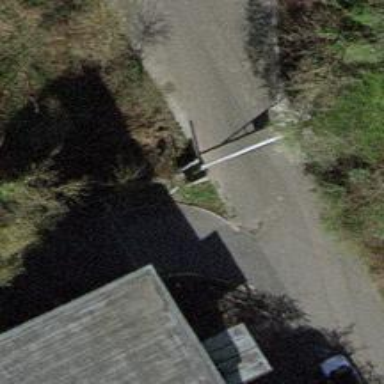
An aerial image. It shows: Lift gate barrier.